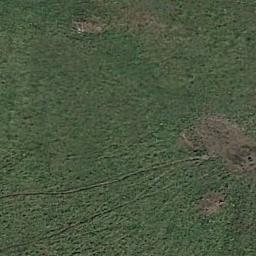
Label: meadow